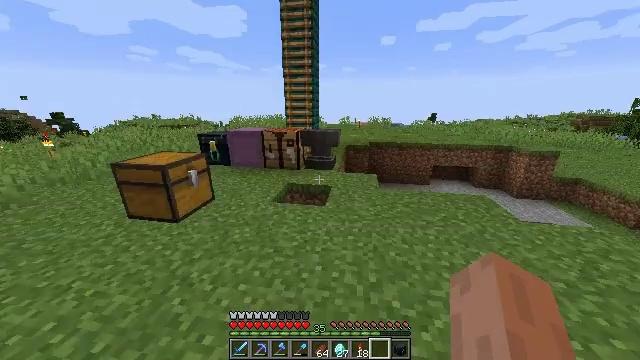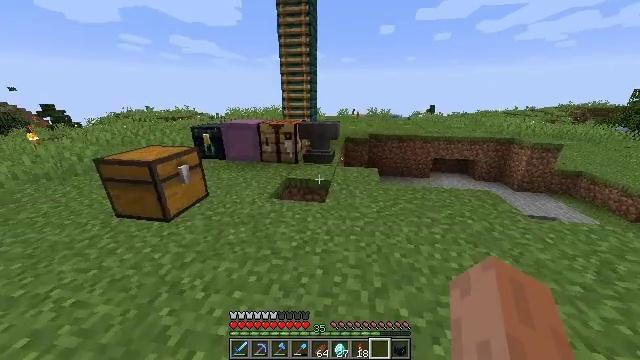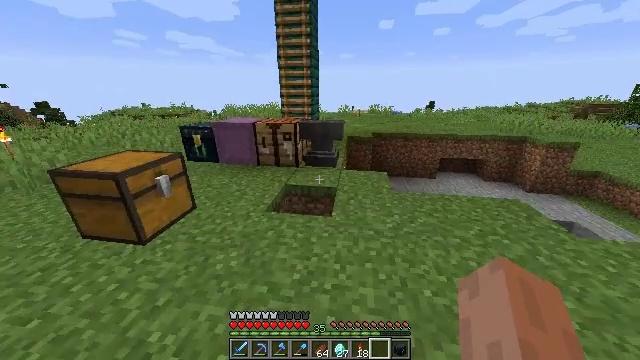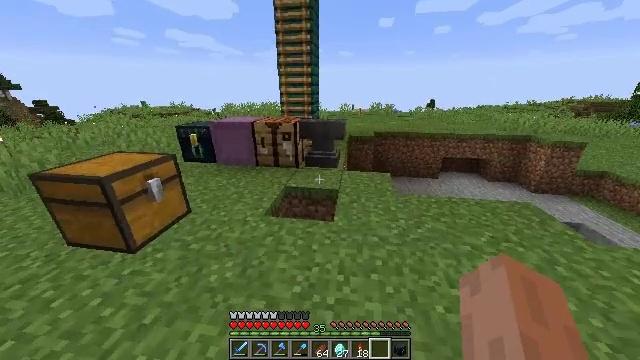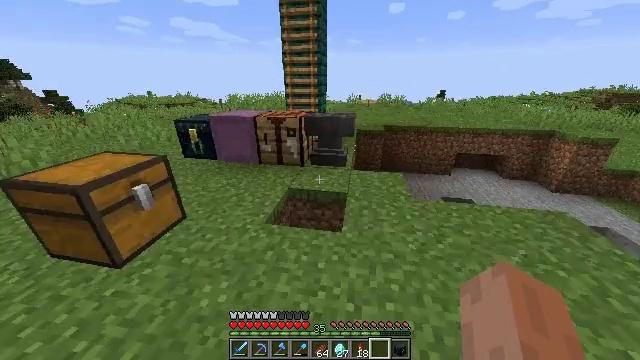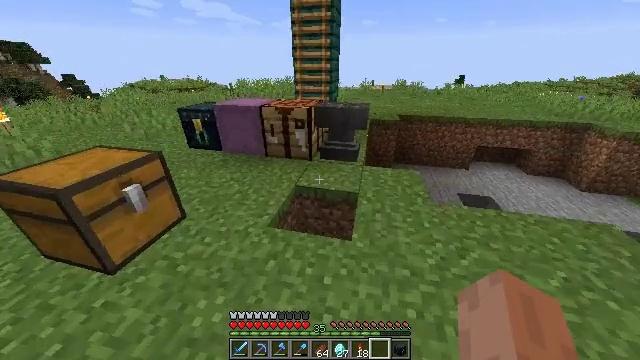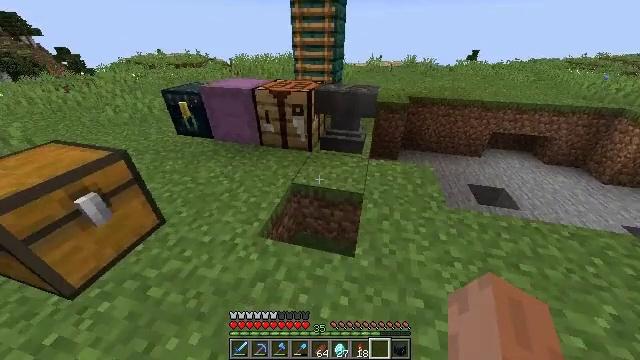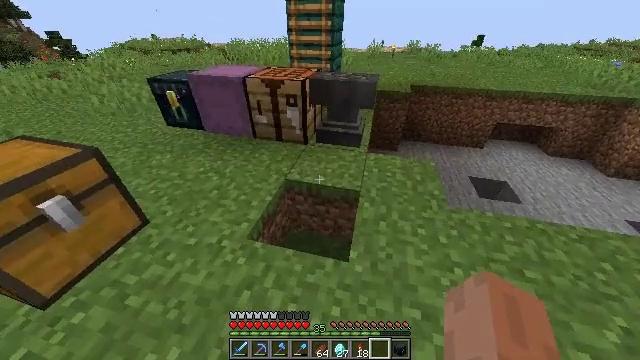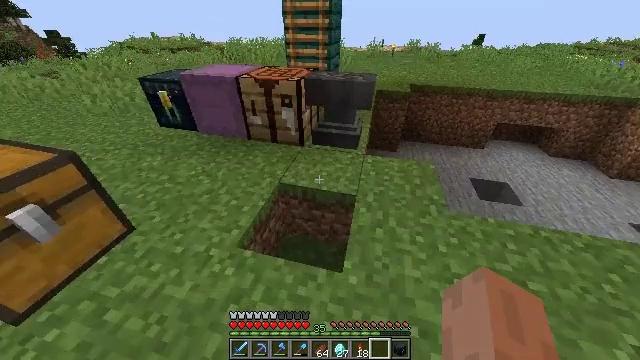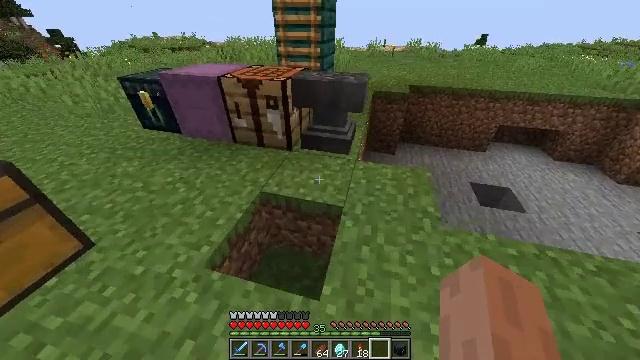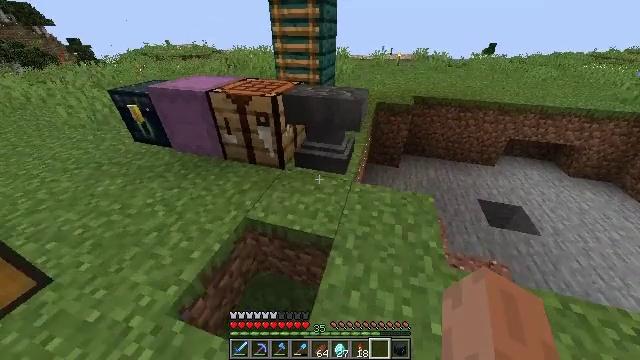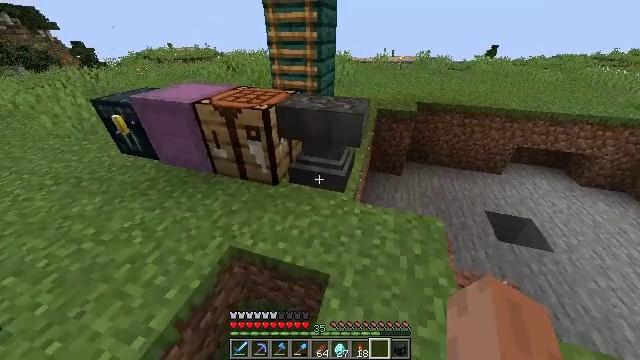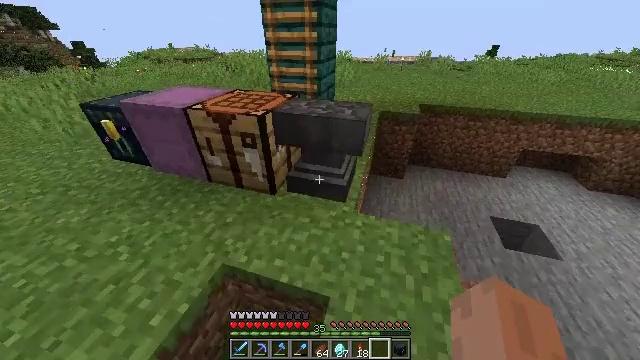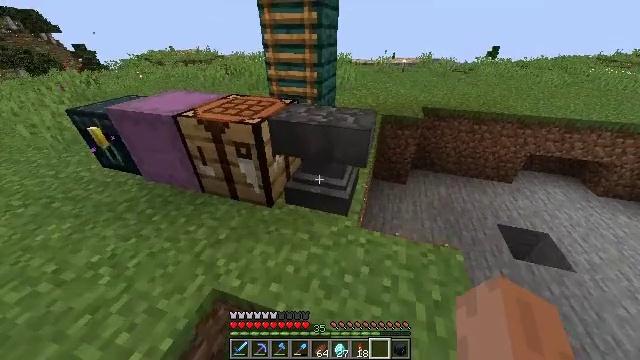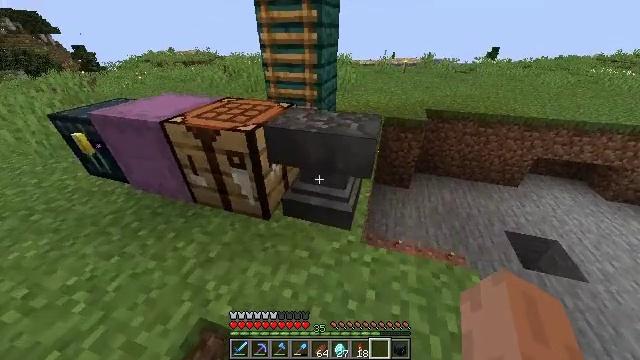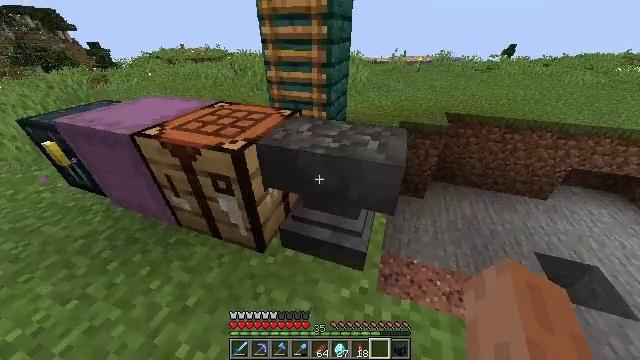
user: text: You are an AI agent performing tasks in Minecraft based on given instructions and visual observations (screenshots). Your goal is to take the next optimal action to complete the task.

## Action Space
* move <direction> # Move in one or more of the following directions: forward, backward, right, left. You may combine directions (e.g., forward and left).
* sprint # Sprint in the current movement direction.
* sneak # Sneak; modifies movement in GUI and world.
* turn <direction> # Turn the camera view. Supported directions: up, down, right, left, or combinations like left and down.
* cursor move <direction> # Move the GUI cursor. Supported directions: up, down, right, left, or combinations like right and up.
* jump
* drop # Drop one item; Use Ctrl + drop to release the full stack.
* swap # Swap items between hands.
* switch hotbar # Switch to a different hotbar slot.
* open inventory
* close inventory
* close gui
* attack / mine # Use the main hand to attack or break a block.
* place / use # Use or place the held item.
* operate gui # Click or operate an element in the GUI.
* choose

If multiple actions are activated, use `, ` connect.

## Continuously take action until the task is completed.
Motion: motion action
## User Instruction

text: Retrieve the ender chest safely.
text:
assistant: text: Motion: move forward, sprint, turn down
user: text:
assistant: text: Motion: move forward, sprint
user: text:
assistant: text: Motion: move forward, sprint
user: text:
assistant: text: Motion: move forward, sprint, turn left and down
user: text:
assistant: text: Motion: move forward, sprint, turn left and down
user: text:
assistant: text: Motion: move forward, sprint, turn down
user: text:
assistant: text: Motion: move forward and move right, sprint, turn down
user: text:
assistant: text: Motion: move forward and move right, sprint
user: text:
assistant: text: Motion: move forward and move right, sprint
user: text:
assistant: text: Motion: move forward, sprint, turn left and up
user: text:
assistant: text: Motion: move forward, sprint
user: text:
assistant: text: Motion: move forward, sprint
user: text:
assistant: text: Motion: move forward, sprint
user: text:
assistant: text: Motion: move forward, sprint
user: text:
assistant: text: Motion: move forward, turn left
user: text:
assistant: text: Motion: move forward, turn left
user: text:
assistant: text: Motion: move forward, turn left and down
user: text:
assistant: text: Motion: move forward and move left, turn left
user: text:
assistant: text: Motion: move forward and move left, turn down
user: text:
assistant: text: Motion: move forward and move left, turn right
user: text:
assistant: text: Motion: move forward and move left, turn right
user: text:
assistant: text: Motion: move forward and move left, turn right and up
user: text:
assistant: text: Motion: move left, turn right and up
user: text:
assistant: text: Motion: turn right
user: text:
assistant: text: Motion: use / place
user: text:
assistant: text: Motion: use / place
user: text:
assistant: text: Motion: no_op
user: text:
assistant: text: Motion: no_op
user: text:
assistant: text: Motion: turn right
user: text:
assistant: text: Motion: cursor move right, open gui